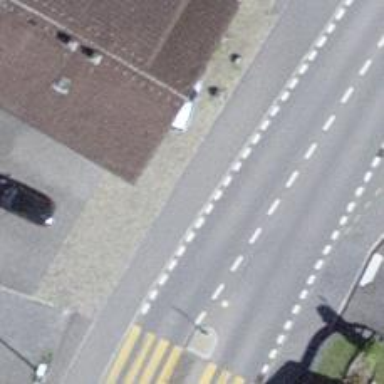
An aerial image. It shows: Asphalt sidewalk along the footway.